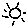
Label: sun